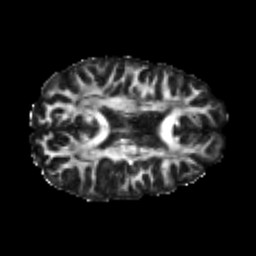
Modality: FA
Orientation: axial
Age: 20
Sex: female
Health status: healthy
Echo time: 0.074 s